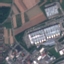
Land use / land cover class: Industrial